Question: i am firstly creating datatable with value that is,
'''
DataTable dt = new DataTable("MyTable");
dt.Columns.Add(new DataColumn("Project ID", typeof(int)));
dt.Columns.Add(new DataColumn("Title", typeof(string)));
dt.Columns.Add(new DataColumn("HighwayCostScore", typeof(double)));
dt.Columns.Add(new DataColumn("BridgeCostScore", typeof(double)));
dt.Columns.Add(new DataColumn("HighwayComplexityScore", typeof(double)));
dt.Columns.Add(new DataColumn("BridgeComplexityScore", typeof(double)));
DataRow dr;
'''
By looping add values in particular column and then add to dataset "dset"
'''
dt.Rows.Add(dr);
dset.Tables.Add(dt);
'''
then grid view bind with dset,
'''
finalset.Tables.Add(dtt);
GridViewHcost.DataSource = dset;
'''
every thing is fine but Title field has large value so i need to change its column width but i cant i tried many things like,
'''
DataGridViewColumn column = dataGridView.Columns[0];
column.Width = 60;
protected void GridViewHcost_RowCreated(object sender, GridViewRowEventArgs e)
{
if (e.Row.RowType == DataControlRowType.Header)
{
TableCell cell = e.Row.Cells[1];
cell.Width = new Unit("200px");
for (int i = 0; i <= e.Row.Cells.Count - 1; i++)
{
if (i != 1)
{
TableCell cell2 = e.Row.Cells[i];
cell2.Width = new Unit("50px");
}
}
}
}
'''
but these are not working for me
i am tired to change just the width of this column "Title"???
Hopes for your suggestions
Thanks !

'''
EDITED:
i have attached pic of grid in which i want to increase tile column with and to decrease the rest of column width
'''
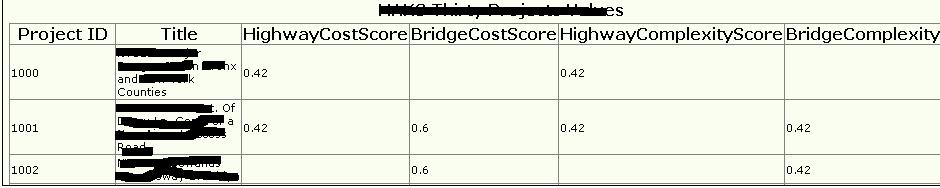
Answer: Set the width for each column in aspx page. e.g
'''
<HeaderStyle HorizontalAlign="Left" Width="50px" ></HeaderStyle>
<ItemStyle HorizontalAlign="Left" Width="50px"></ItemStyle>
<asp:BoundField HeaderText="abc" HeaderStyle-Width="120px" ControlStyle-Font-Bold="true"
ControlStyle-CssClass="MyText" DataField="BrandName">
<ControlStyle CssClass="MyText" Font-Bold="True"></ControlStyle>
</asp:BoundField>
'''